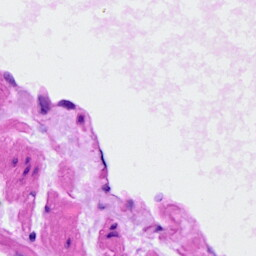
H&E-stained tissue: Ovarian